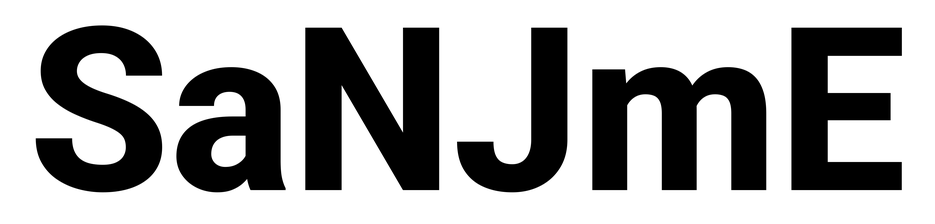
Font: Roboto_ExtraBold